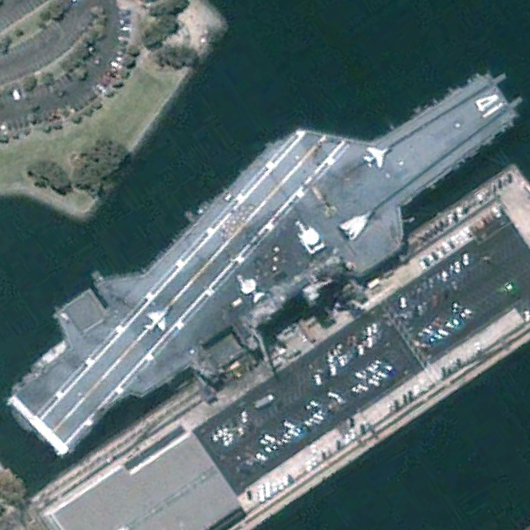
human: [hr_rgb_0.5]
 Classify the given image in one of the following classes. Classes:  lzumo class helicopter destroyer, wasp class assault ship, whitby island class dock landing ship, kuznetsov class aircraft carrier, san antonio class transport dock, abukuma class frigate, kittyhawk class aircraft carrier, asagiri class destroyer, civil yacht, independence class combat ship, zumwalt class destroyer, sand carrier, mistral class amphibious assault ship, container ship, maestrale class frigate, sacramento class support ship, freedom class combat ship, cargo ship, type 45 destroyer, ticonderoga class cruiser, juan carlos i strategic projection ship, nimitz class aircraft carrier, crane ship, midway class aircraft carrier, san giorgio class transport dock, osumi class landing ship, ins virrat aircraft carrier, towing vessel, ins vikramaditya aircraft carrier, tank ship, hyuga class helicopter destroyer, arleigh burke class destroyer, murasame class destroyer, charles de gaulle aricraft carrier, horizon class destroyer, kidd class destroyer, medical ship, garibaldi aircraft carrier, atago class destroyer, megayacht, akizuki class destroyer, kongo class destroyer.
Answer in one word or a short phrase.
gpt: Midway class aircraft carrier